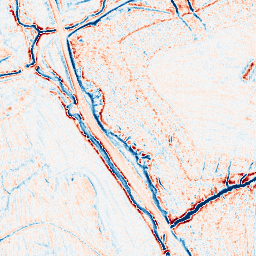
Category: edge_preserving
Decomposition family: bilateral
Decomposition parameters: d: 9
sigma_color: 50
sigma_space: 100
Upsampling method: fft_zeropad
Upsampling parameters: scale: 4
Upsampling scale: 4